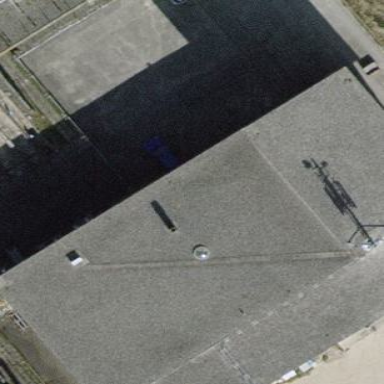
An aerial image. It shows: Industrial building.